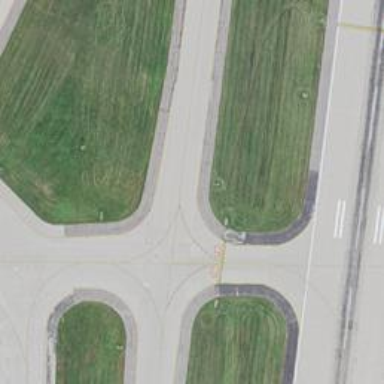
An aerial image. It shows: View of taxiway at the airport.